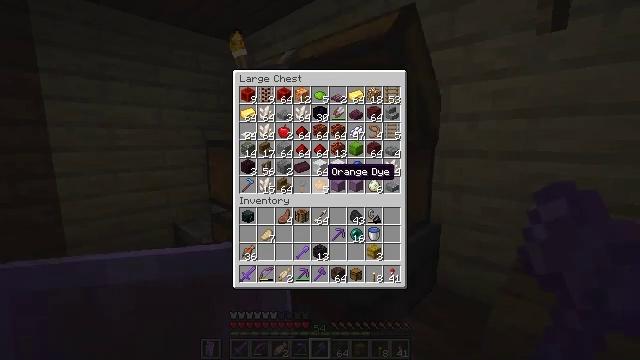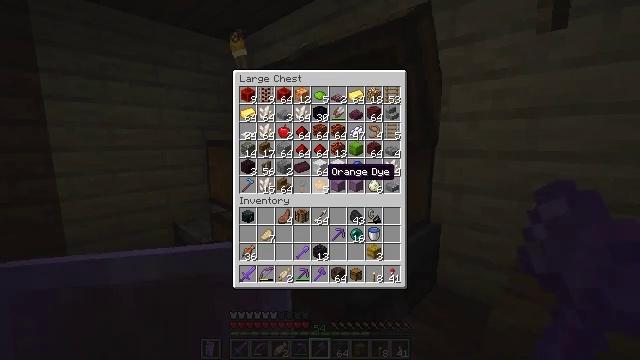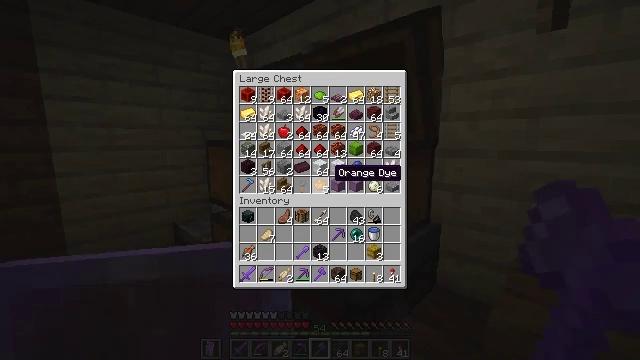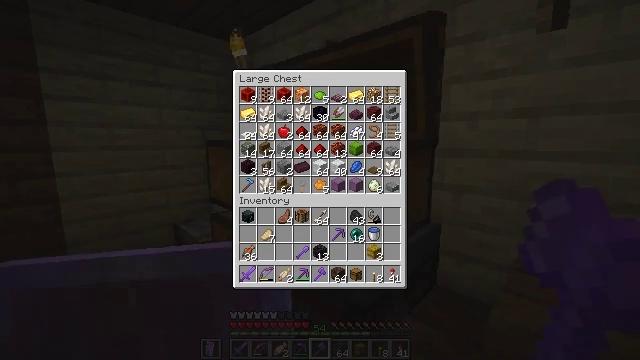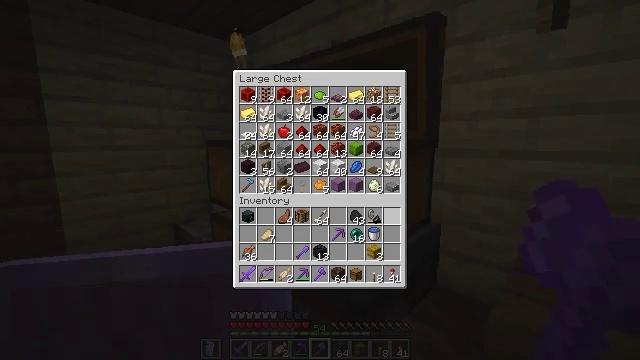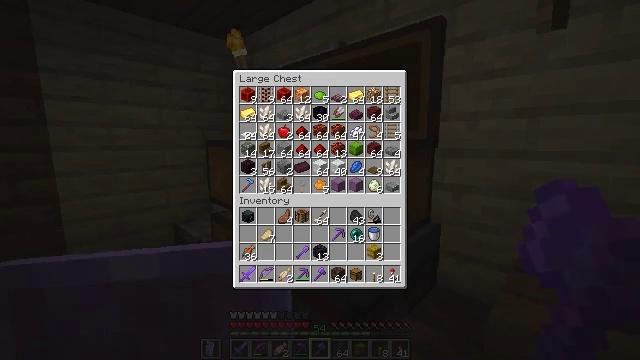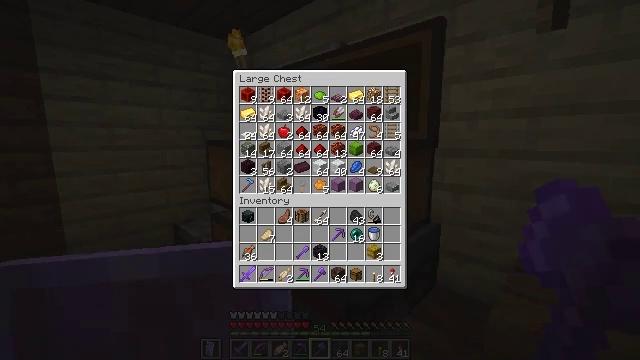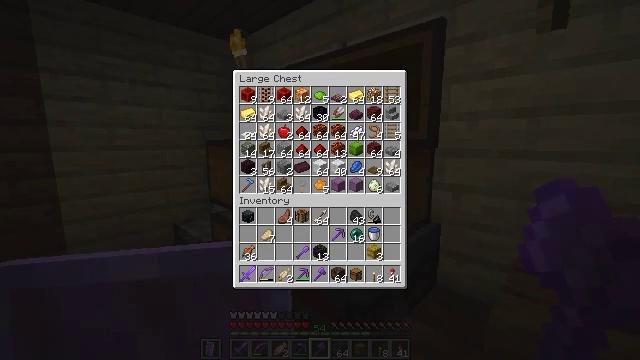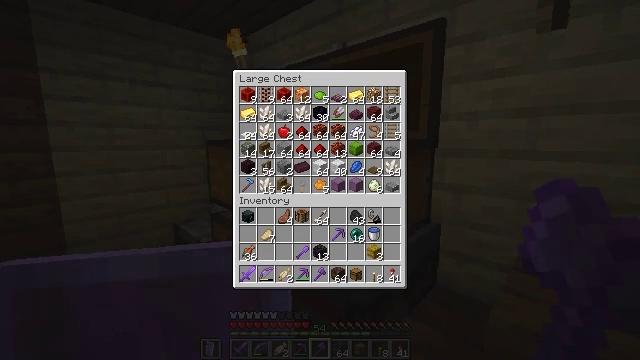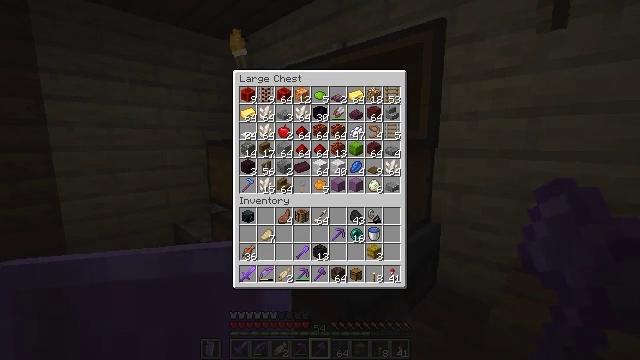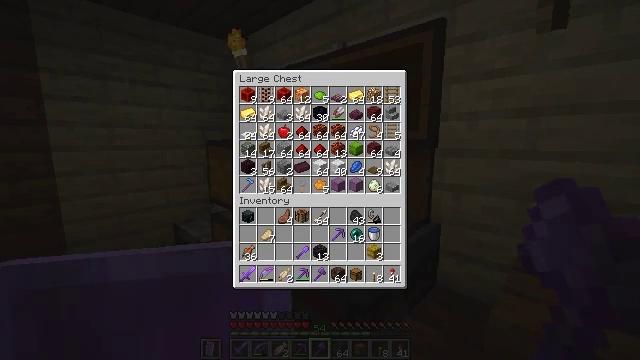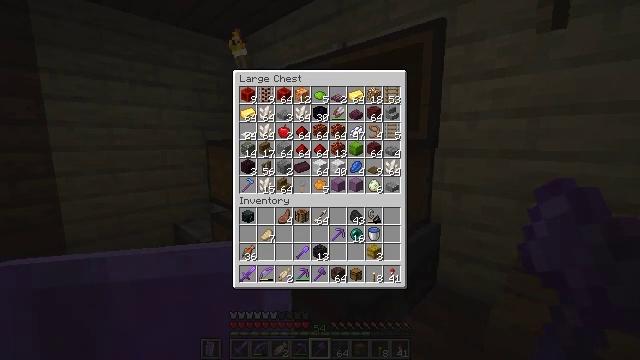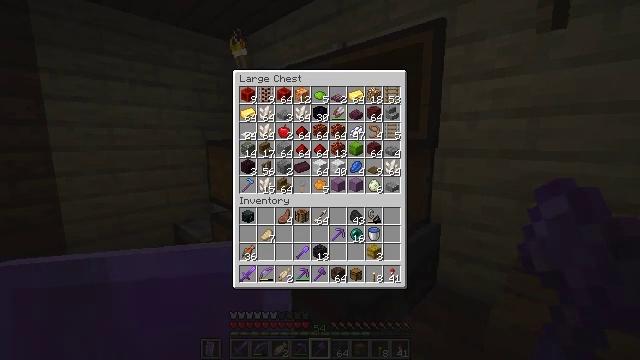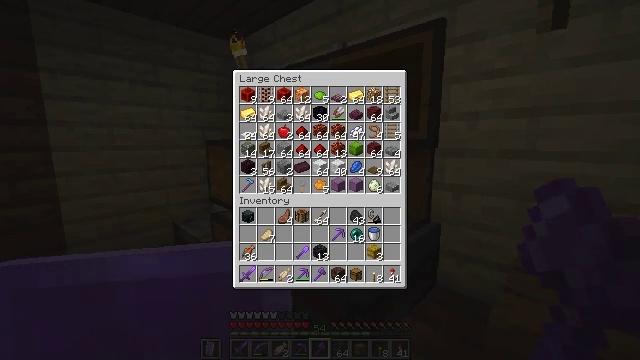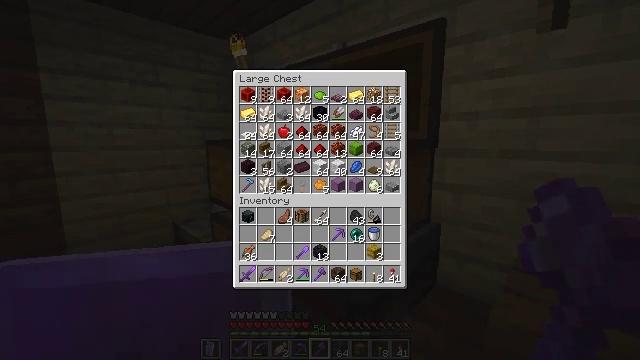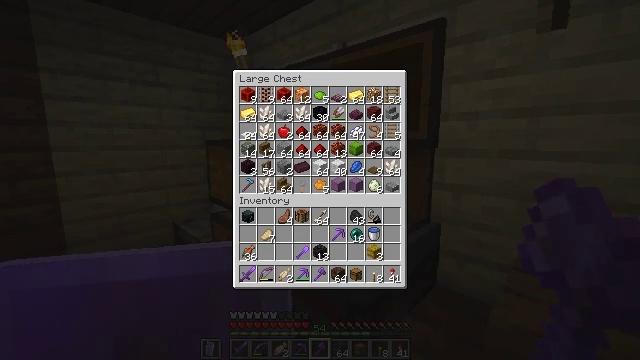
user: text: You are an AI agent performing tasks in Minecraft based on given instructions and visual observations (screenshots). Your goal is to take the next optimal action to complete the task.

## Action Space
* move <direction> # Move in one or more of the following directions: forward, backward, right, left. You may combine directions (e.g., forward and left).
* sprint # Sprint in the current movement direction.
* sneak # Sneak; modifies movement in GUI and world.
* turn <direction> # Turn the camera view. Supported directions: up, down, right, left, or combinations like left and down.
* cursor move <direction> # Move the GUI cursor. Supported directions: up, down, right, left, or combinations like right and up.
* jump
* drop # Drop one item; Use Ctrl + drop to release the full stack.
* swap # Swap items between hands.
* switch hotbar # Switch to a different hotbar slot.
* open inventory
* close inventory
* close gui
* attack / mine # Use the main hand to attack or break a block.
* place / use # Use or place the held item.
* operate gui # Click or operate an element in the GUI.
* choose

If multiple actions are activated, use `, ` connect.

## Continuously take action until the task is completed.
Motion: motion action
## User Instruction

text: Use a crafting table to make a shulker box.
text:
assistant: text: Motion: no_op
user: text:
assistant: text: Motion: turn right
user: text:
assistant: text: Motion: turn right and down
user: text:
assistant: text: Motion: turn right and down
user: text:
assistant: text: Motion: turn right and down
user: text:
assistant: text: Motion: no_op
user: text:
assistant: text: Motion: no_op
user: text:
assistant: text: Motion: no_op
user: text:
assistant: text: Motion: no_op
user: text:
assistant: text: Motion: no_op
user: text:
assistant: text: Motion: no_op
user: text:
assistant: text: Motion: no_op
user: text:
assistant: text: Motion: no_op
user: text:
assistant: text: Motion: no_op
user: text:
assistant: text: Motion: no_op
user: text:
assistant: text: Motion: no_op
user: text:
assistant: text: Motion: no_op
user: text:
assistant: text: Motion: no_op
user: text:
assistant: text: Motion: no_op
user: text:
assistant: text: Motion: no_op
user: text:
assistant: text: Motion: no_op
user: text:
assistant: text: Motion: no_op
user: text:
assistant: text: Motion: no_op
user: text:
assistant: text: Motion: no_op
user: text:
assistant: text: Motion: no_op
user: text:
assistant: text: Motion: no_op
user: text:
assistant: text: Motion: no_op
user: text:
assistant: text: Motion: no_op
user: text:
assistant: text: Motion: no_op
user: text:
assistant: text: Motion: no_op